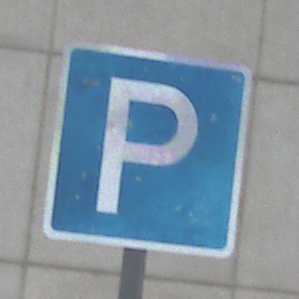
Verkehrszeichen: Parken
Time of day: MorningAfternoon
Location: Outdoor (Urban)
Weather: PartlyCloudy
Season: NotSpecified
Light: Natural